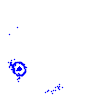
Particle: electron